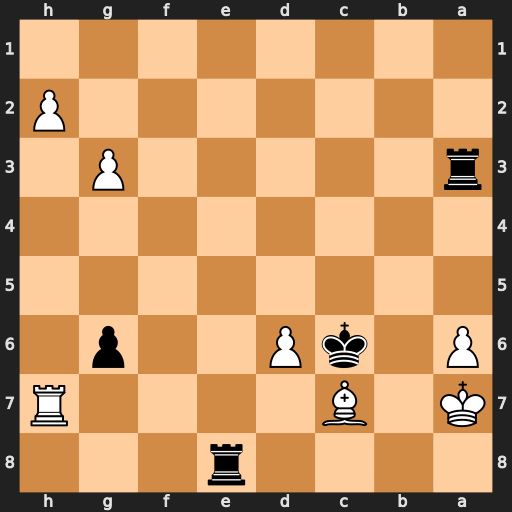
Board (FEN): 4r3/K1B4R/P1kP2p1/8/8/r5P1/7P/8
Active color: b
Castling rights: -
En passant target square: -
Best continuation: Rxa6+ Kxa6 Ra8#